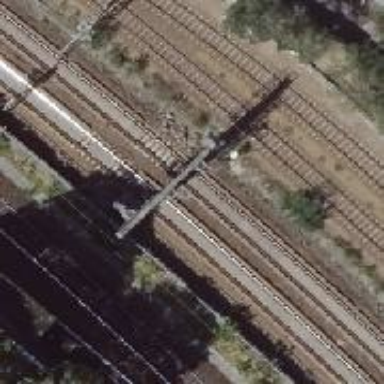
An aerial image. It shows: Railway signal.